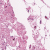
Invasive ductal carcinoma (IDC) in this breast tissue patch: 0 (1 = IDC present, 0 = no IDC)